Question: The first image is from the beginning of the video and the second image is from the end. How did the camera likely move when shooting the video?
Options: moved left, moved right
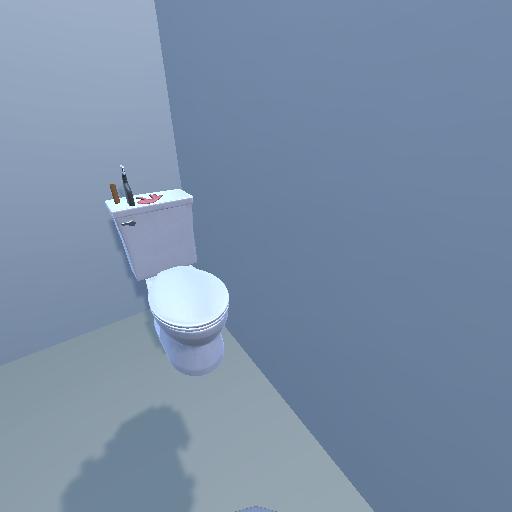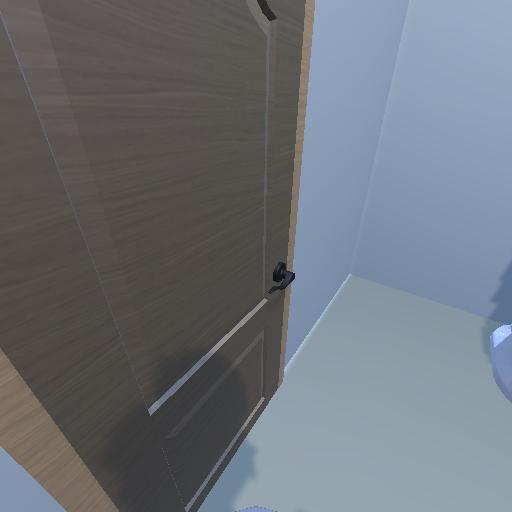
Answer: moved left